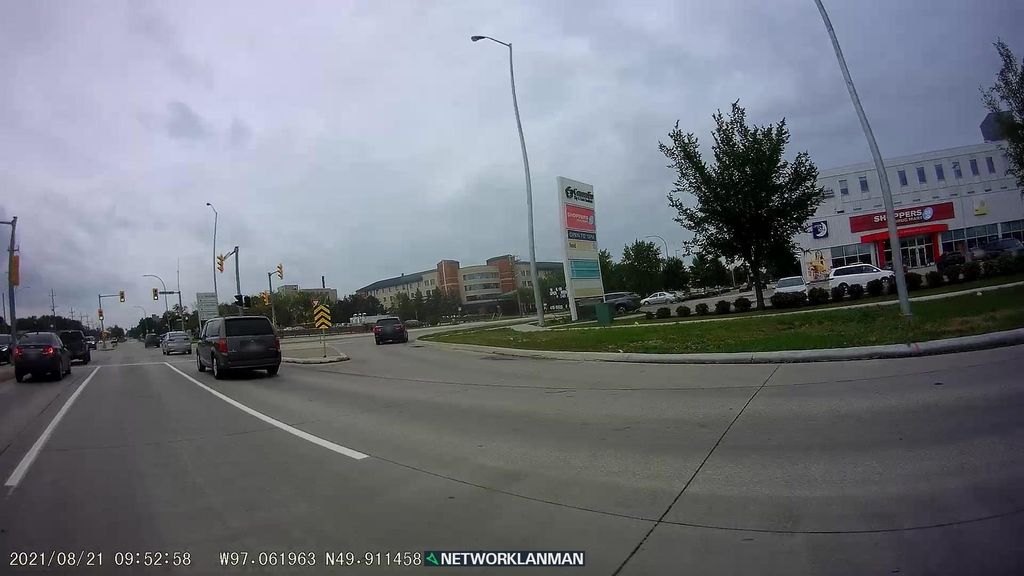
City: winnipeg